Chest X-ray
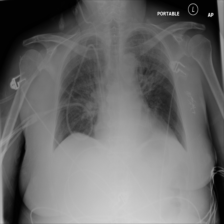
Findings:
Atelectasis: negative
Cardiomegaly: negative
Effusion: negative
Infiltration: positive
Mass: negative
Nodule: negative
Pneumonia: negative
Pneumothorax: negative
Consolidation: negative
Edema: negative
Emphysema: negative
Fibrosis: negative
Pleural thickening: negative
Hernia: negative